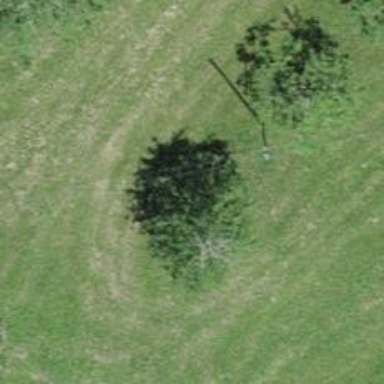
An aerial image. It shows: Row of trees in natural setting.